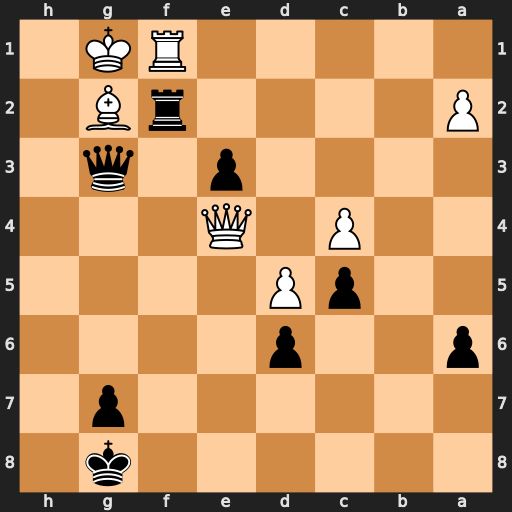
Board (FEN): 6k1/6p1/p2p4/2pP4/2P1Q3/4p1q1/P4rB1/5RK1
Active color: b
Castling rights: -
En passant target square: -
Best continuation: Rxf1+ Kxf1 Qf2#